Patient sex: M
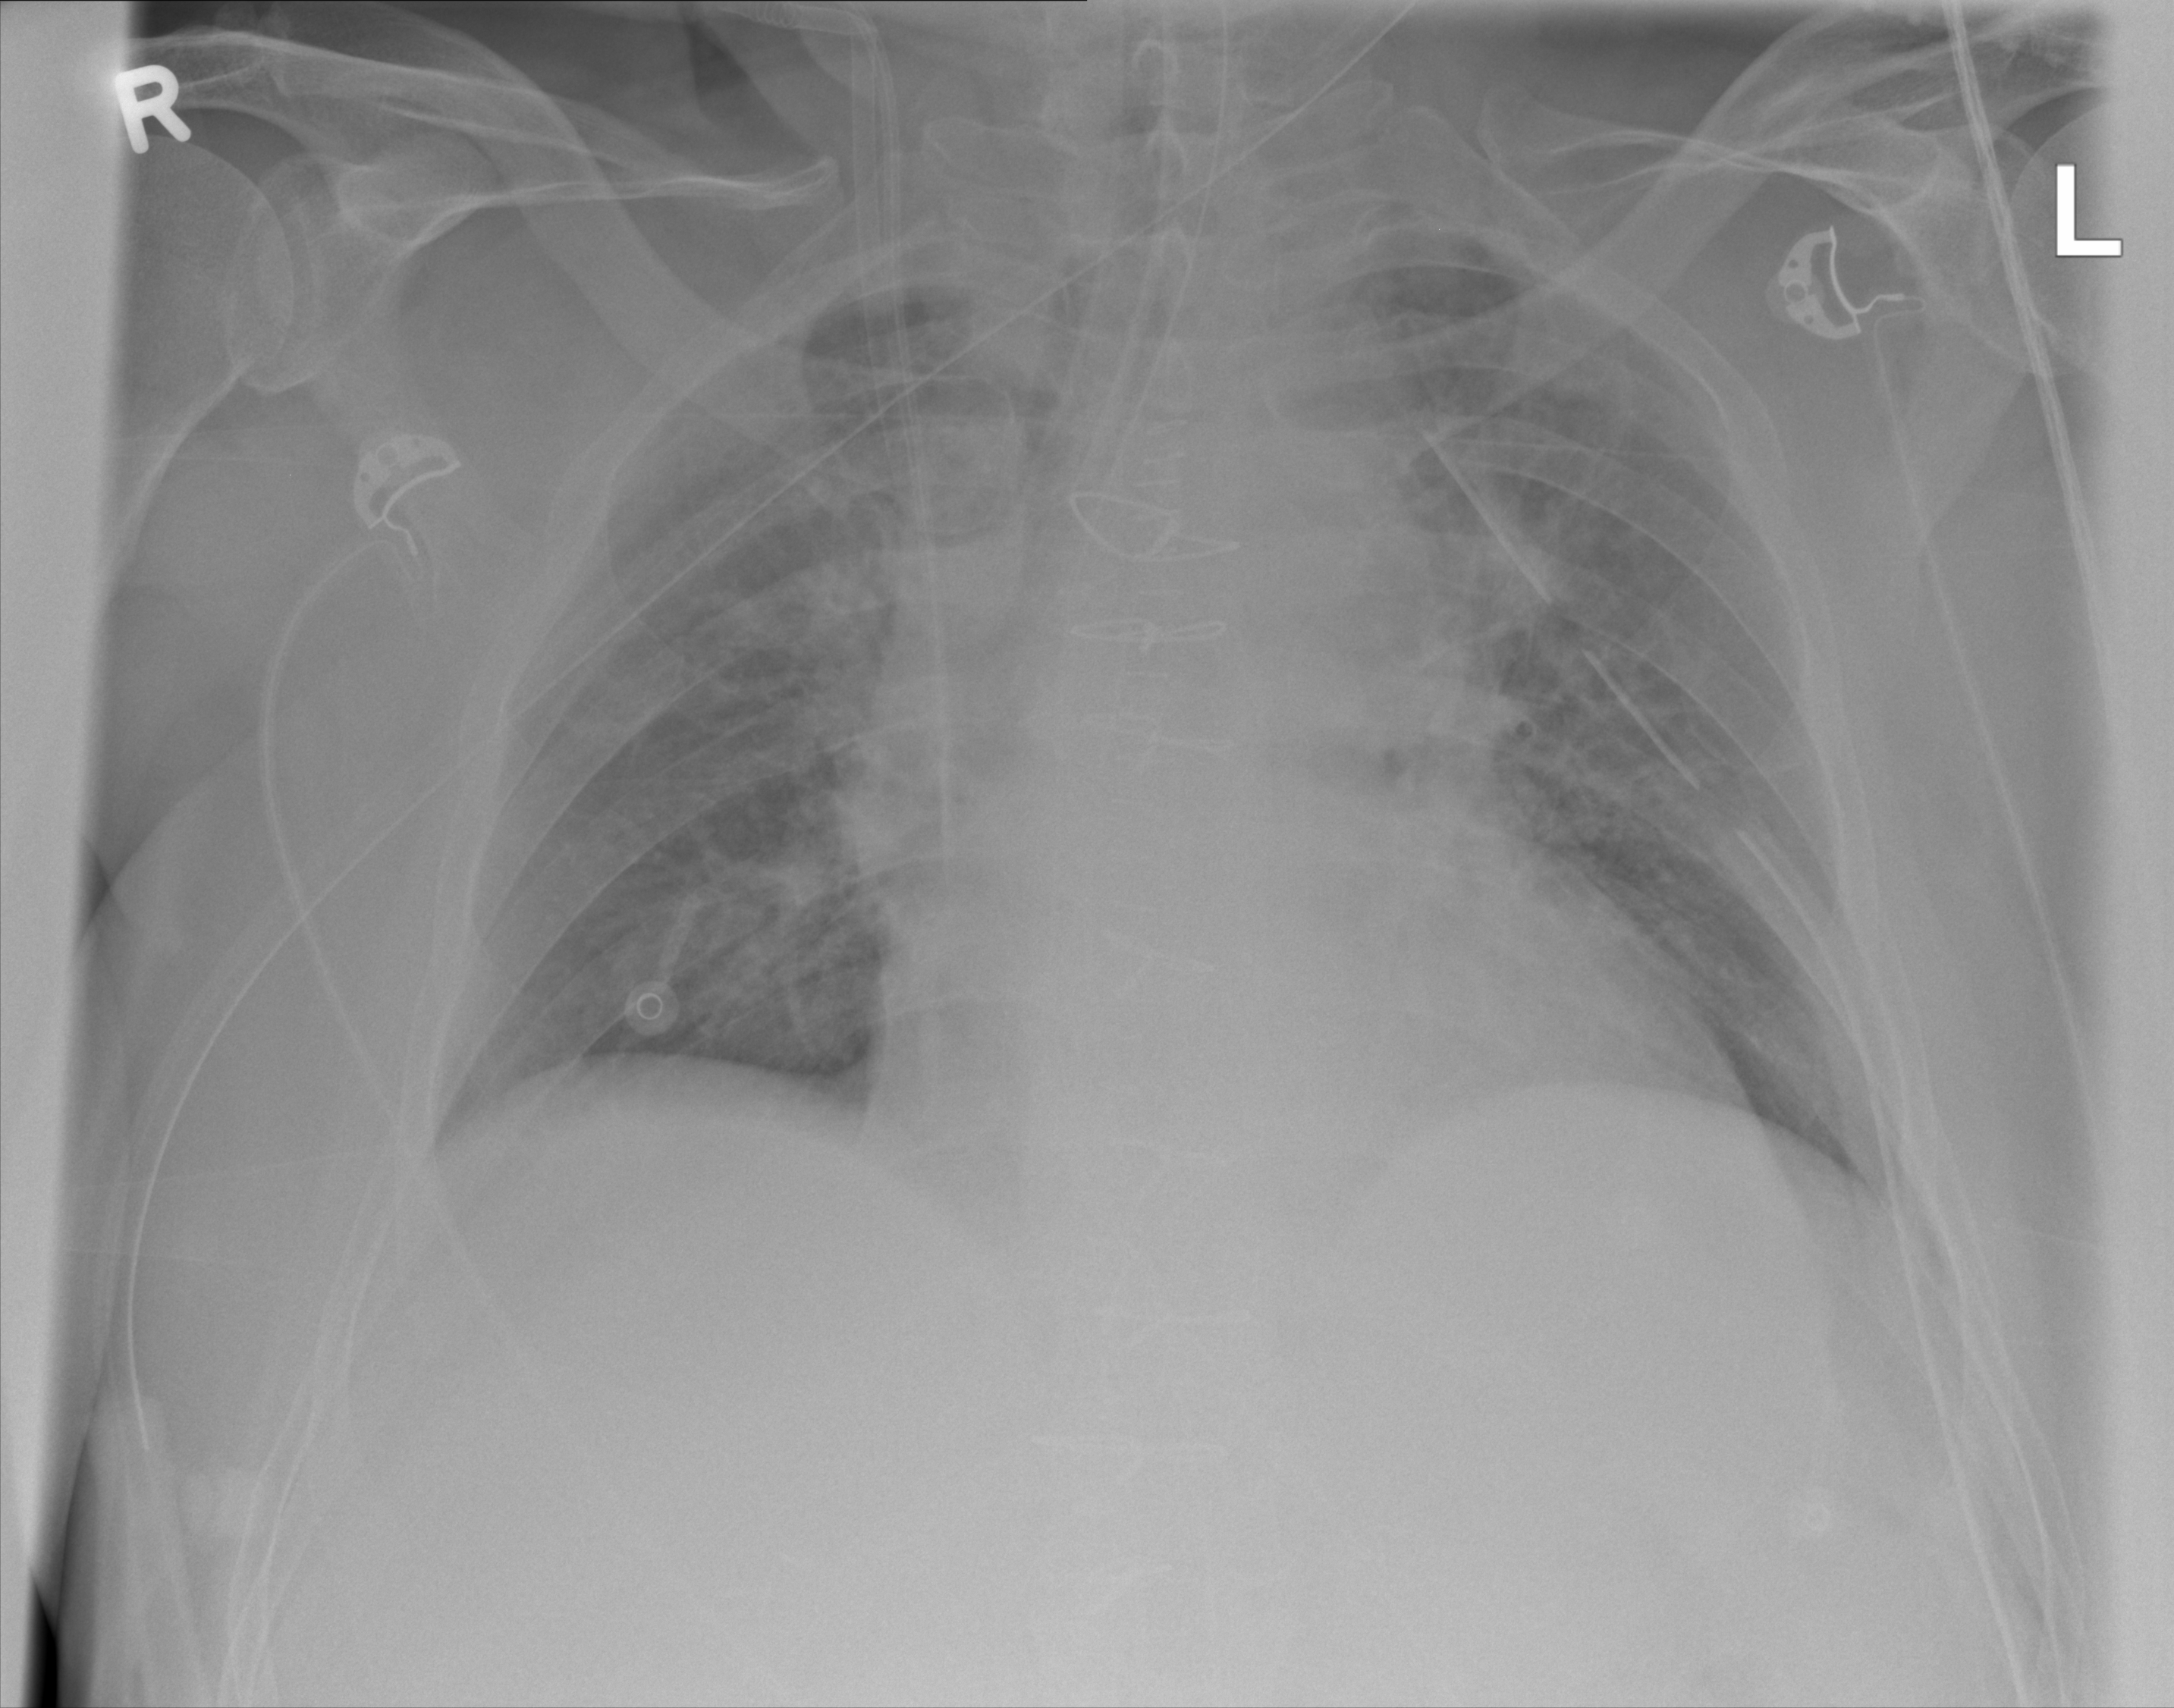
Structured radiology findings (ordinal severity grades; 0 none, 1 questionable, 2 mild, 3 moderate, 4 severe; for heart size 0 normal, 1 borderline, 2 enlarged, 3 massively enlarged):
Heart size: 2
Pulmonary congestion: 2
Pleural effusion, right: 0
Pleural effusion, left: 0
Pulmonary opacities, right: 2
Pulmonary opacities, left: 2
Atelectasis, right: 2
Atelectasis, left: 0